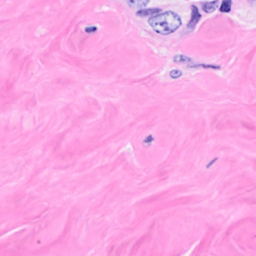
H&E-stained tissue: Breast